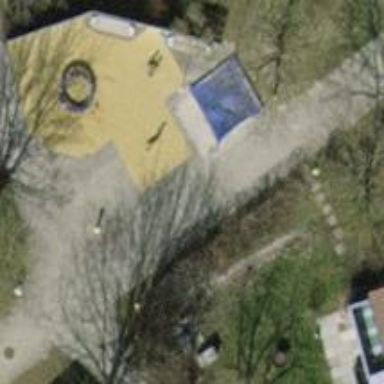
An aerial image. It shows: Playground area for leisure activities on the land.